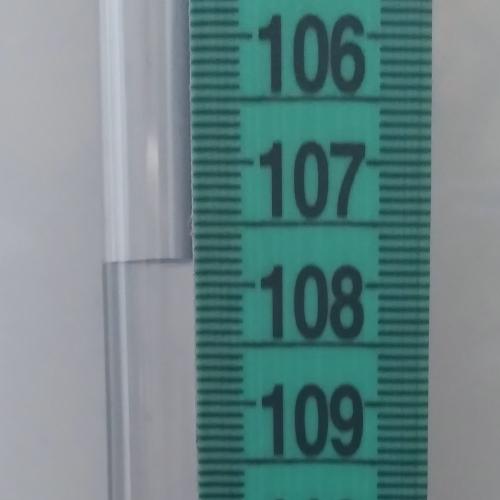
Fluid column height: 107.8 cm